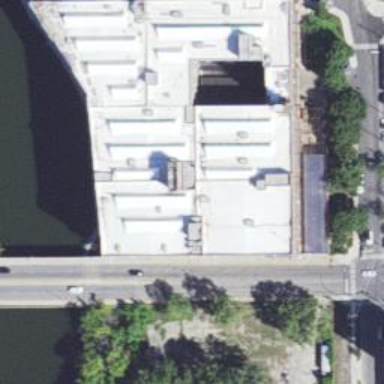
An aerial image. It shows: Arts centre.